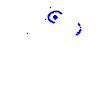
Particle: kaon